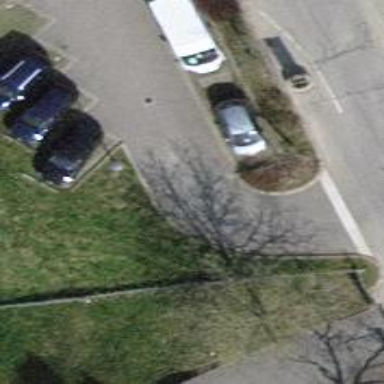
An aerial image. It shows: Road serving as parking aisle.